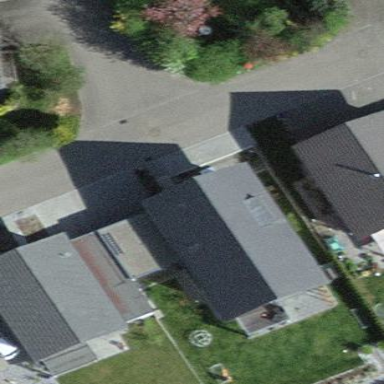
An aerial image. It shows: Gabled roof house.